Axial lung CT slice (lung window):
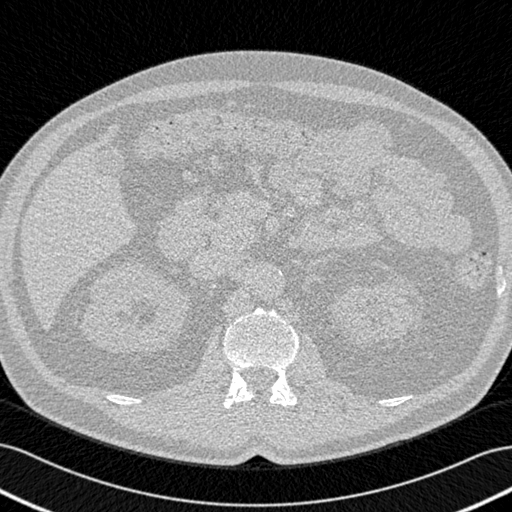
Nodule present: no